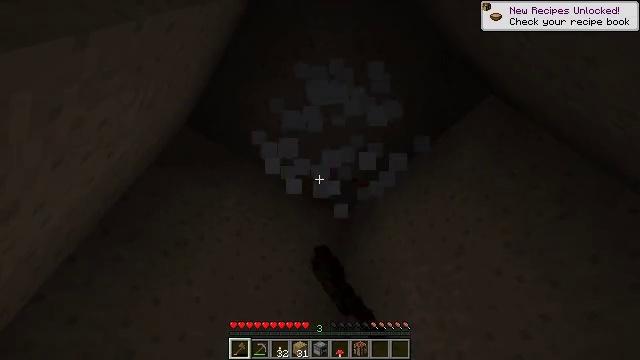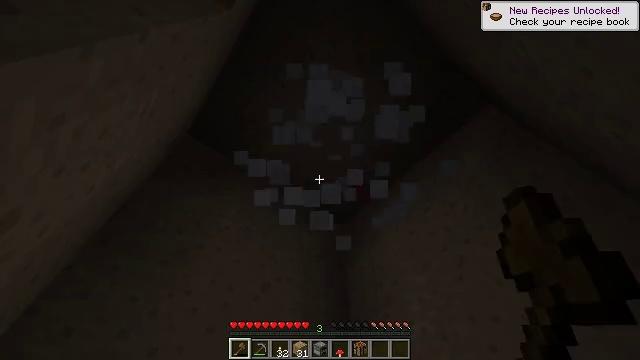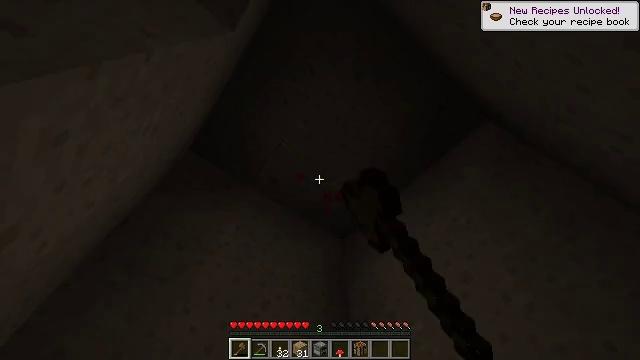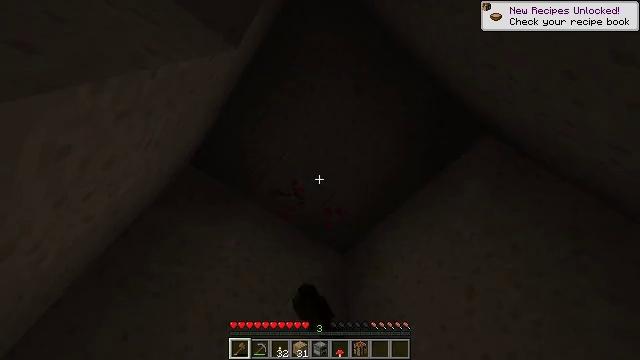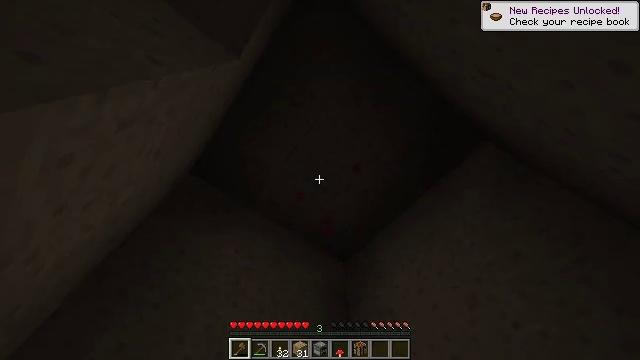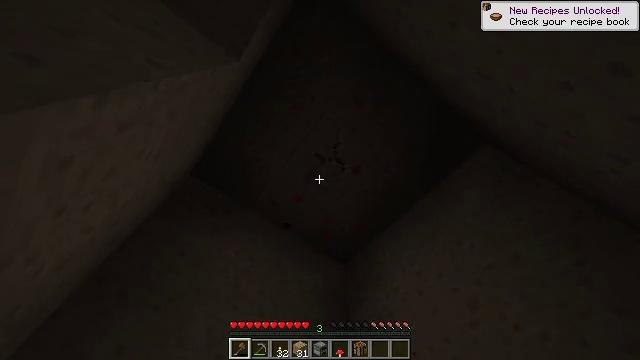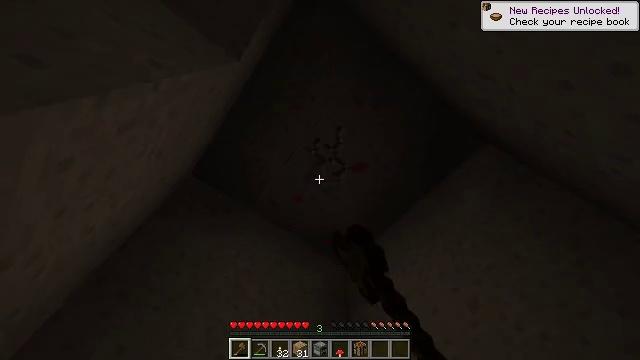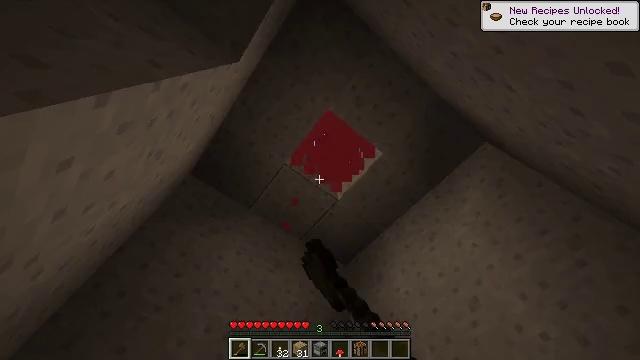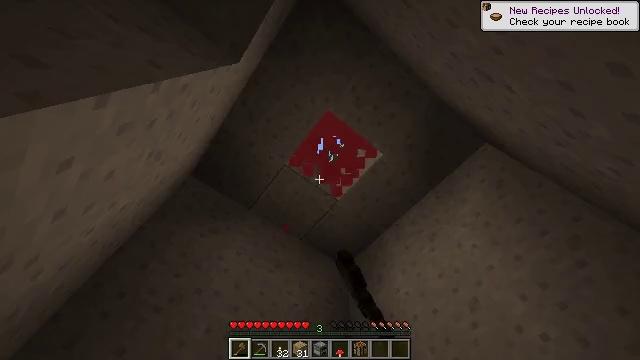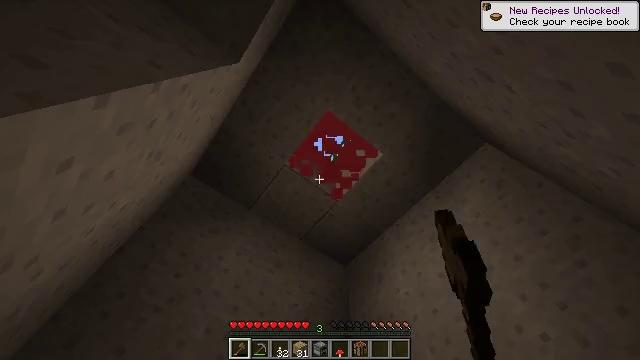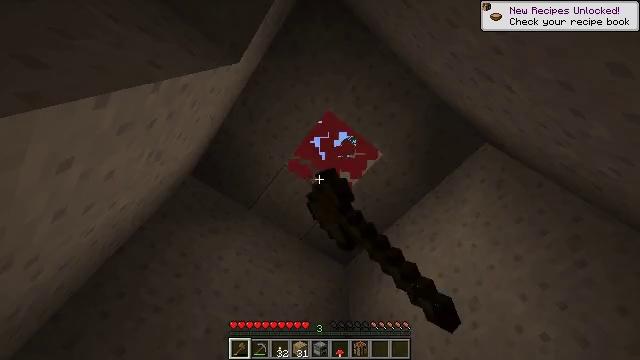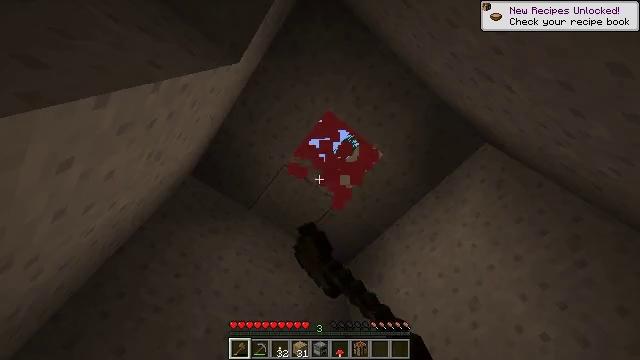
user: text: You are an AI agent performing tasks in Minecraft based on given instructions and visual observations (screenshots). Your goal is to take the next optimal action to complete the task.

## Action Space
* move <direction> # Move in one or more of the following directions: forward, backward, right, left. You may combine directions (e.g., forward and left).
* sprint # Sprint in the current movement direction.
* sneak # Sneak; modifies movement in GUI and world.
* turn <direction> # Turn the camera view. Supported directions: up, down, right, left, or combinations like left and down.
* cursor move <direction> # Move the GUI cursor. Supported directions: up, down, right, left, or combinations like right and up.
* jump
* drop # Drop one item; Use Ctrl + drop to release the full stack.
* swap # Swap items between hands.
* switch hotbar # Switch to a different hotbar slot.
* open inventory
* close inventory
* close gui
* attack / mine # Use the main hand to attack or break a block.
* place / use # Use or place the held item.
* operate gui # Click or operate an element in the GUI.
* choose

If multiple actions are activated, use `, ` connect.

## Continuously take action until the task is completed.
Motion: motion action
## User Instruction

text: Collect red mushroom blocks for building.
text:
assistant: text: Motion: turn up, attack / mine
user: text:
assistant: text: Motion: turn up, attack / mine
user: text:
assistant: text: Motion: turn up, attack / mine
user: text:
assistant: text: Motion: turn up, attack / mine
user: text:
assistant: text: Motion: attack / mine
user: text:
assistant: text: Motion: attack / mine
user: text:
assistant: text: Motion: attack / mine
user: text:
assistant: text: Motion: attack / mine
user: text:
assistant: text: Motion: attack / mine
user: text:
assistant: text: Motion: attack / mine
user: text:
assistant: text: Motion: attack / mine
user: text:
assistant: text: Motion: attack / mine